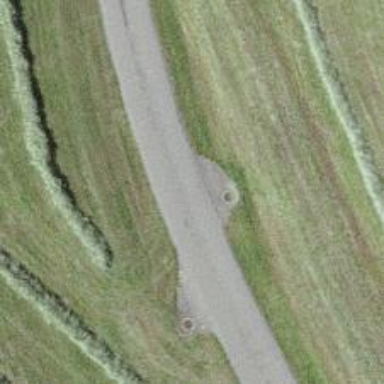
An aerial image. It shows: Unclassified asphalt road with grade2 track type.